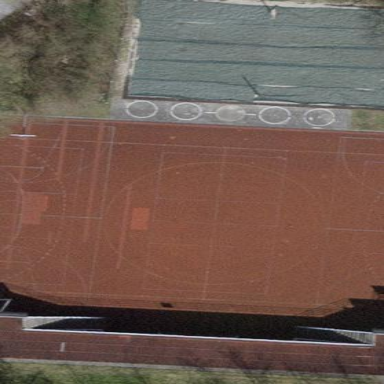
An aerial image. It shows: Basketball court in the leisure land pitch.